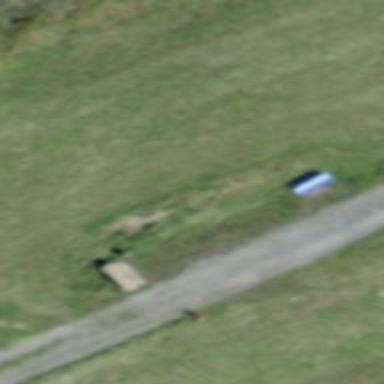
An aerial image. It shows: Bench for seating.